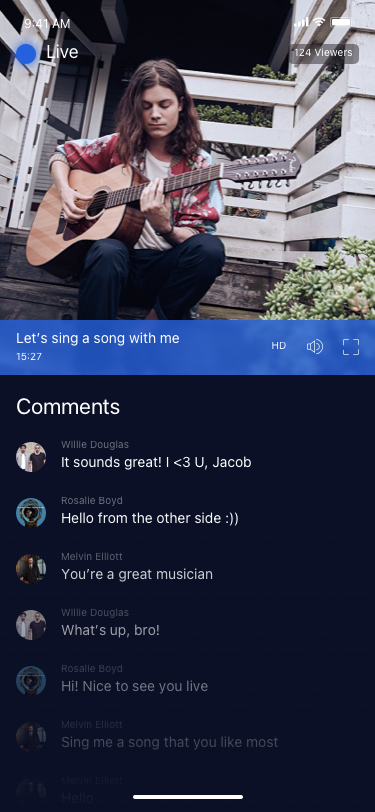
Text in this UI design:
Comments
It sounds great! I <3 U, Jacob
Willie Douglas
What’s up, bro!
Willie Douglas
Hello from the other side :))
Rosalie Boyd
Hi! Nice to see you live
Rosalie Boyd
You’re a great musician
Melvin Elliott
Sing me a song that you like most
Melvin Elliott
Hello
Melvin Elliott
Live
124 Viewers
Let’s sing a song with me
15:27
HD